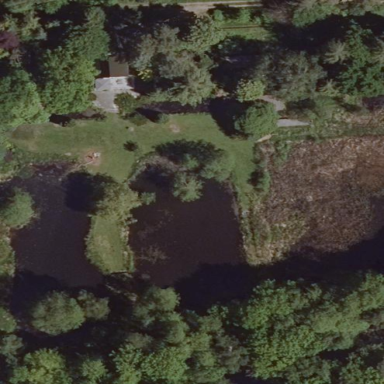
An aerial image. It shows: Serene pond surrounded by nature.